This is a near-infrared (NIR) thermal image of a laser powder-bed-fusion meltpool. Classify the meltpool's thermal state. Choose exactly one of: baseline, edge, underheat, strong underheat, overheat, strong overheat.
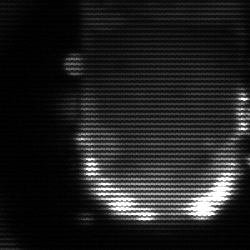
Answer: baseline